Question: How to get a tag inner-text of '<a>'-tag that are next after span?
Here's example source code:
'''
<p>
Text1<br>
<span style="color:blue">span</span><br>
<a href="http://google.com">Google</a>
</p>
<p>
Text1<br>
<span style="color:red">span</span><br>
<a href="http://bing.com">Bing</a>
</p>
<p>
Text1<br>
<span style="color:blue">span</span><br>
<a href="http://facebook.com">Facebook</a>
</p>
<p>
Text1<br>
<span style="color:red">span</span><br>
<a href="http://myspace.com">myspace</a>
</p>
'''
:

I tried to use document.get.Element.ByTagName, but I don't really know how to use it for elements which are following only after red "span".
Maybe, I should use jQuery?
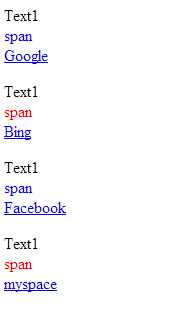
Answer: If you were to use classes, instead of in-line CSS, you could just CSS:
'''
.redStyle = {
color: red;
}
.blueStyle {
color: blue;
}
// style the elements:
.redStyle + br + a, /* multiple adjacent-sibling combinators are required
if you insist on retaining the 'br' elements */
.redStyle ~ a {
color: green;
}
'''
This would, of course, require HTML such as:
'''
<p>
Text1<br>
<span class="blueStyle">span</span><br>
<a href="http://google.com">Google</a>
</p>
<p>
Text1<br>
<span class="redStyle">span</span><br>
<a href="http://bing.com">Bing</a>
</p>
'''
To get the actual nodes, or a property of those nodes, with JavaScript:
'''
function follows(target, cName) {
while (target.previousSibling) {
if (target.previousSibling.className && target.previousSibling.className.indexOf(cName) > -1) {
return true;
} else {
target = target.previousSibling;
}
}
return false;
}
var links = document.getElementsByTagName('a'),
relevantLinks = [],
relevantText = [];
for (var i = 0, len = links.length; i < len; i++) {
if (follows(links[i], 'redStyle')) {
// this adds to the store of relevant links in which you're interested
relevantLinks.push(links[i]);
// you could act on them directly, but storing them
// allows for further use at a later time (if required)
}
}
for (var i = 0, len = relevantLinks.length; i < len; i++) {
// iterating over the relevant links/elements, pushing their text
// into another array to store that text
relevantText.push(relevantLinks[i]['textContent' || 'innerText']);
}
console.log(relevantText);
'''
<URL>.
Of course, in most modern browsers, if you do use the class-names (again, instead of in-line CSS) you could simply use 'document.querySelectorAll()' to retrieve a nodeList of relevant elements, and iterate over that directly:
'''
var links = document.getElementsByTagName('a'),
relevantLinks = document.querySelectorAll('.redStyle ~ a'),
relevantText = [];
for (var i = 0, len = relevantLinks.length; i < len; i++) {
relevantText.push(relevantLinks[i]['textContent' || 'innerText']);
}
console.log(relevantText);
'''
<URL>.